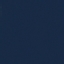
Land use / land cover class: SeaLake